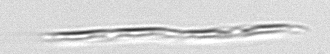
Label: Pseudo-nitzschia